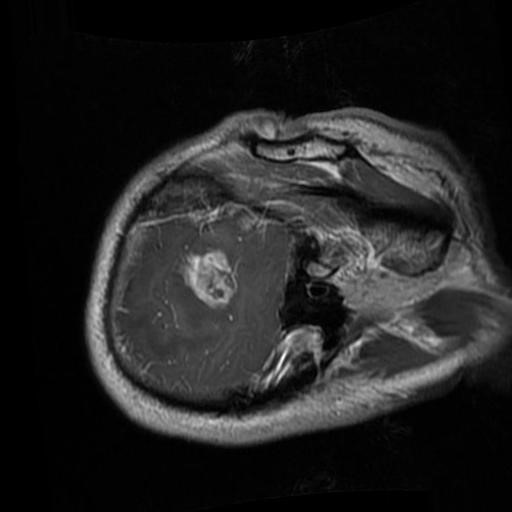
Label: brain_glioma